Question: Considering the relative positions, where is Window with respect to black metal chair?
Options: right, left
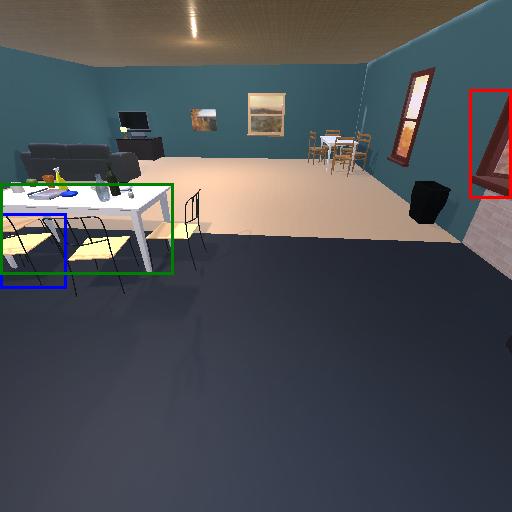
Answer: right